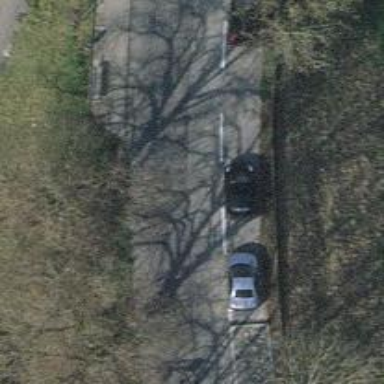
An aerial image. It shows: Asphalt residential road with designated cycle lane.